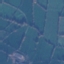
Label: Pasture